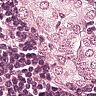
Metastatic tissue present: yes